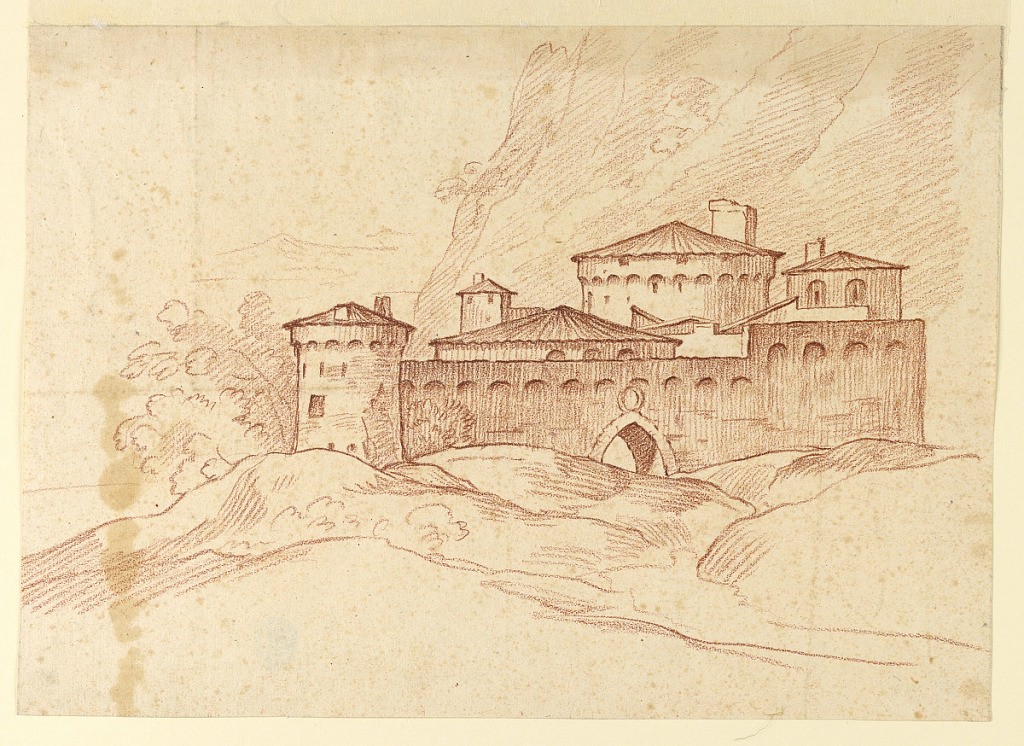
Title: Castle in the Mountains
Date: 1810–1830
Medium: Red crayon on paper
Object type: Drawing
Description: Several houses among which are two circular ones, are situated behind a wall. A road leads to the gate in the wall. Mountainous country.